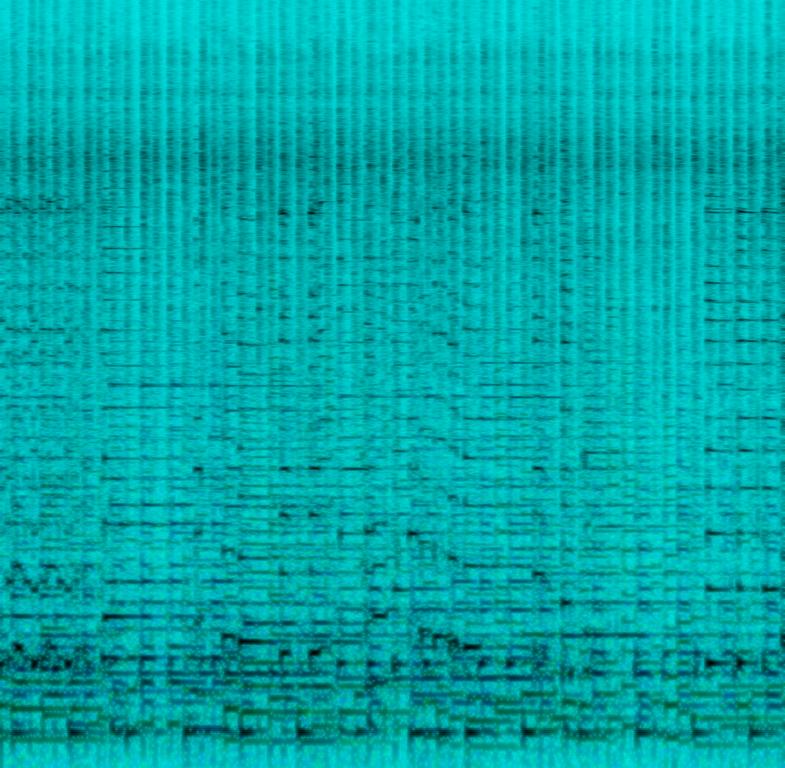
The low quality recording features wide acoustic guitar melodies playing over shimmering hi hats, followed by acoustic bass guitar. It sounds passionate and joyful.